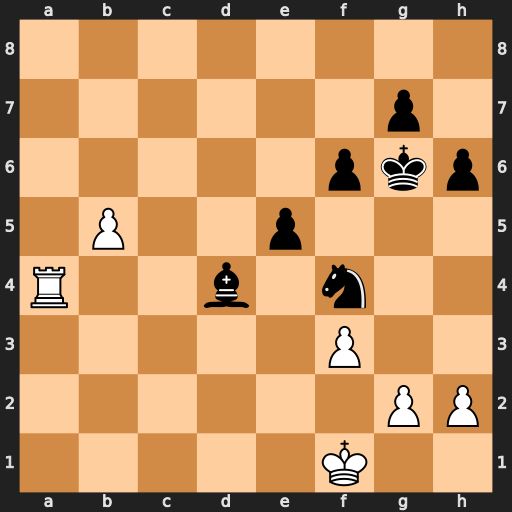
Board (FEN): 8/6p1/5pkp/1P2p3/R2b1n2/5P2/6PP/5K2
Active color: w
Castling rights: -
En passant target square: -
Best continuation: Rxd4 exd4 b6 d3 Ke1